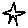
Label: star